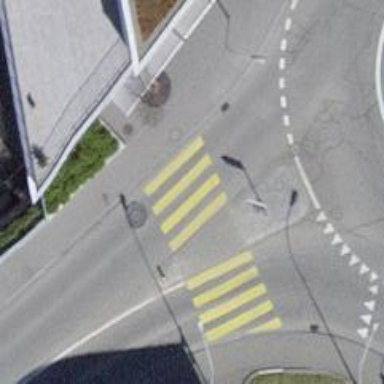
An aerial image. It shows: Marked crossing with zebra sign and island in the middle.